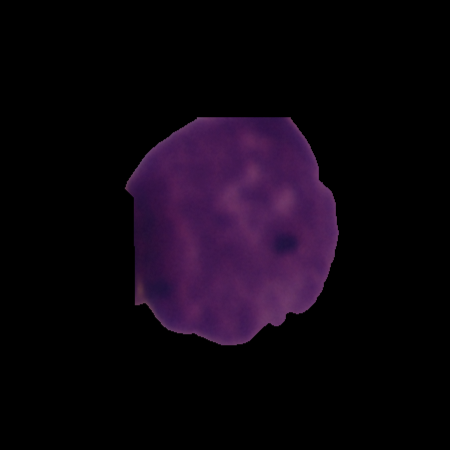
Label: healthy